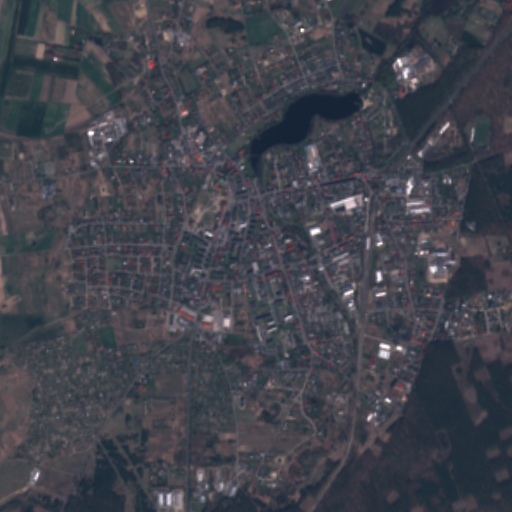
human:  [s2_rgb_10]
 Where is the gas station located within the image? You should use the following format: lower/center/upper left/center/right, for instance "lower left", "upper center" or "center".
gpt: The gas station is located in the center of the image.
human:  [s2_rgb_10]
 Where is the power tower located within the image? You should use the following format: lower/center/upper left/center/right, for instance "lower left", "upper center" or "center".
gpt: The power tower is located in the left of the image.
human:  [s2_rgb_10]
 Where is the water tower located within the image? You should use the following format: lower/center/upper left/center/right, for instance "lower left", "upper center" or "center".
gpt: The water tower is located in the center right of the image.
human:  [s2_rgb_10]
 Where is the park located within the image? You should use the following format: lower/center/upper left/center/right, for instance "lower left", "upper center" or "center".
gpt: There is no park in the image.